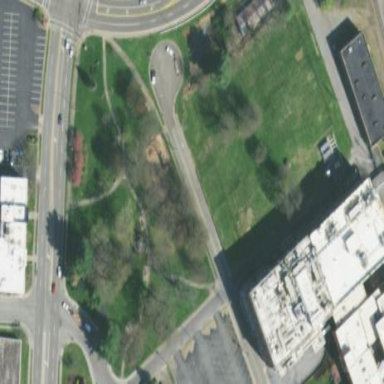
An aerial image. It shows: Park.